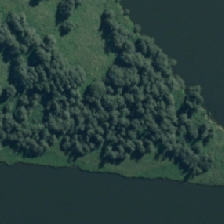
Land cover: deciduous_hardwood